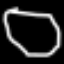
Label: octagon